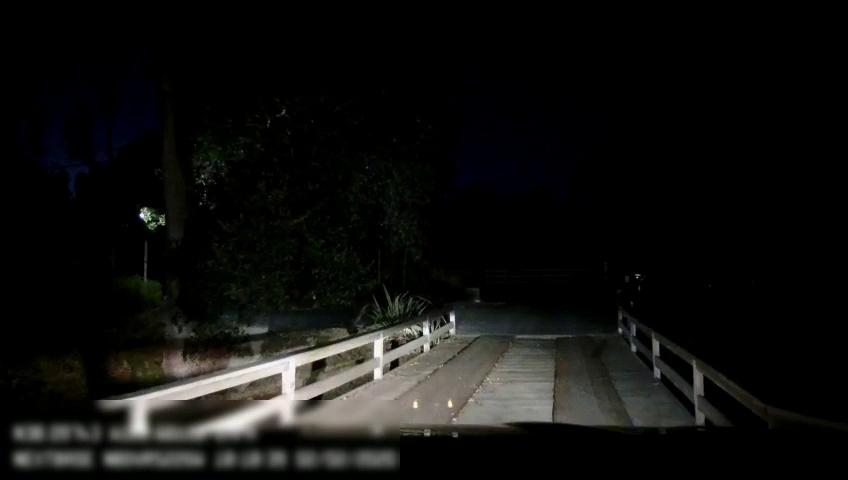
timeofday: Night
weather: Other
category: Drivable Space
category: Drivable Space